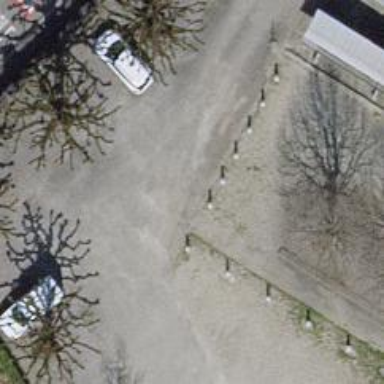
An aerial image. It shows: Bollard barrier.